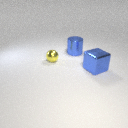
small yellow metal sphere to the left of large blue metal cylinder